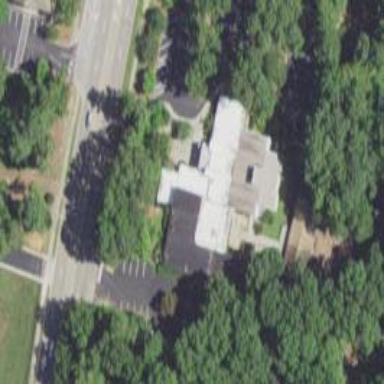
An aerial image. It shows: Commercial building that is also place of worship.